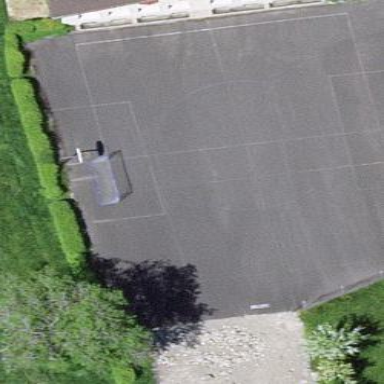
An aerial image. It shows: Multi-sport pitch on leisure land.